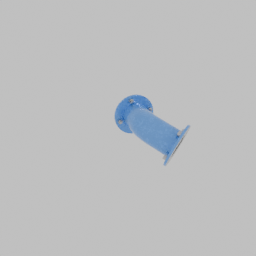
Label: tools